Question: As the title mentioned, I have developed a simple NFC app in eclipse and I am trying to run it in the mobile device to debug my code. However, when I try to run it, this message came out, the problem even cannot launch. It said one operation left, but it seems like it has stopped. Have anyone met the similar problem before, or anyone know what is happening here?

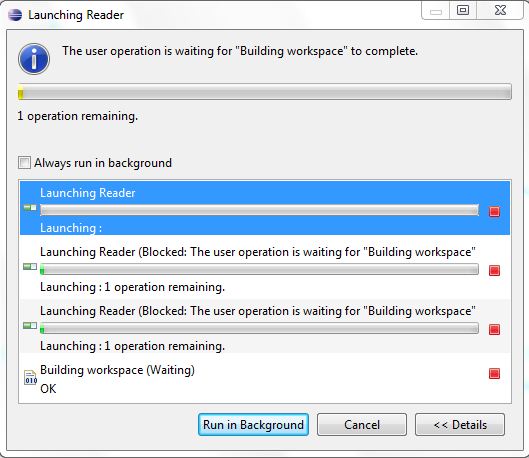
Answer: I had exactly the same problem. For me helped adding '-clean' option at the first line of eclipse.ini file and restarting IDE. After adding this option eclipse clean all cached data in workspace each time it is started (that also mean it will be starting slower).
You can find more information about it here: <URL>